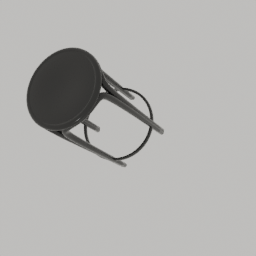
Label: furniture